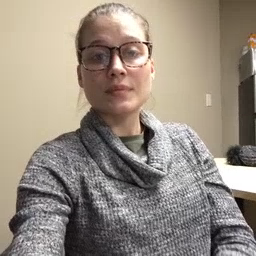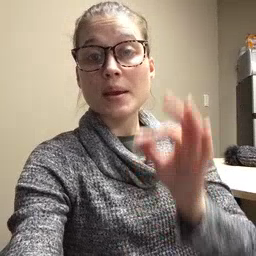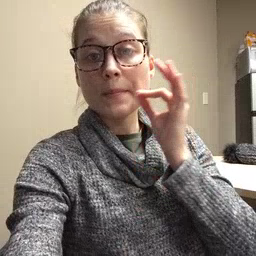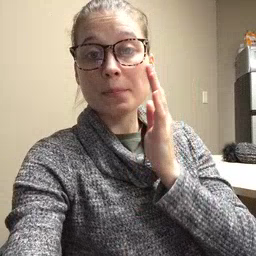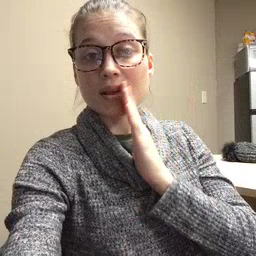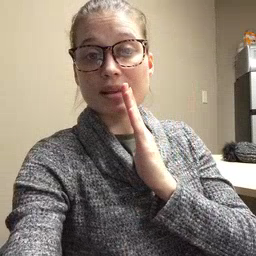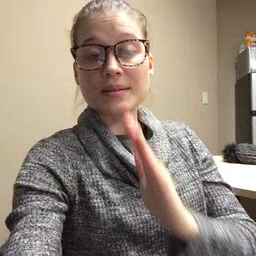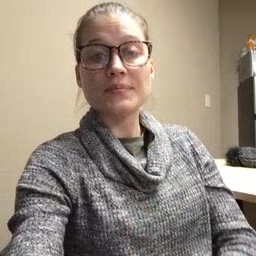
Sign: bee